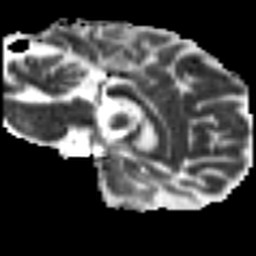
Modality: MD
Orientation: sagittal
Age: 39
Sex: male
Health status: ill
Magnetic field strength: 3 T
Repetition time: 9 s
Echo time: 0.093 s